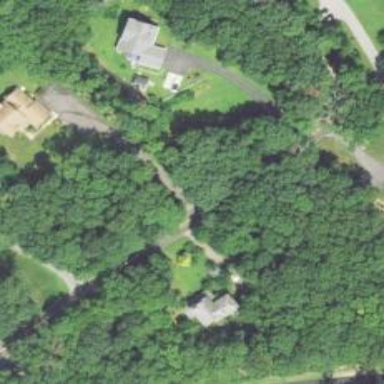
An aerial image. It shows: Residential driveway serving as service road.